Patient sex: F
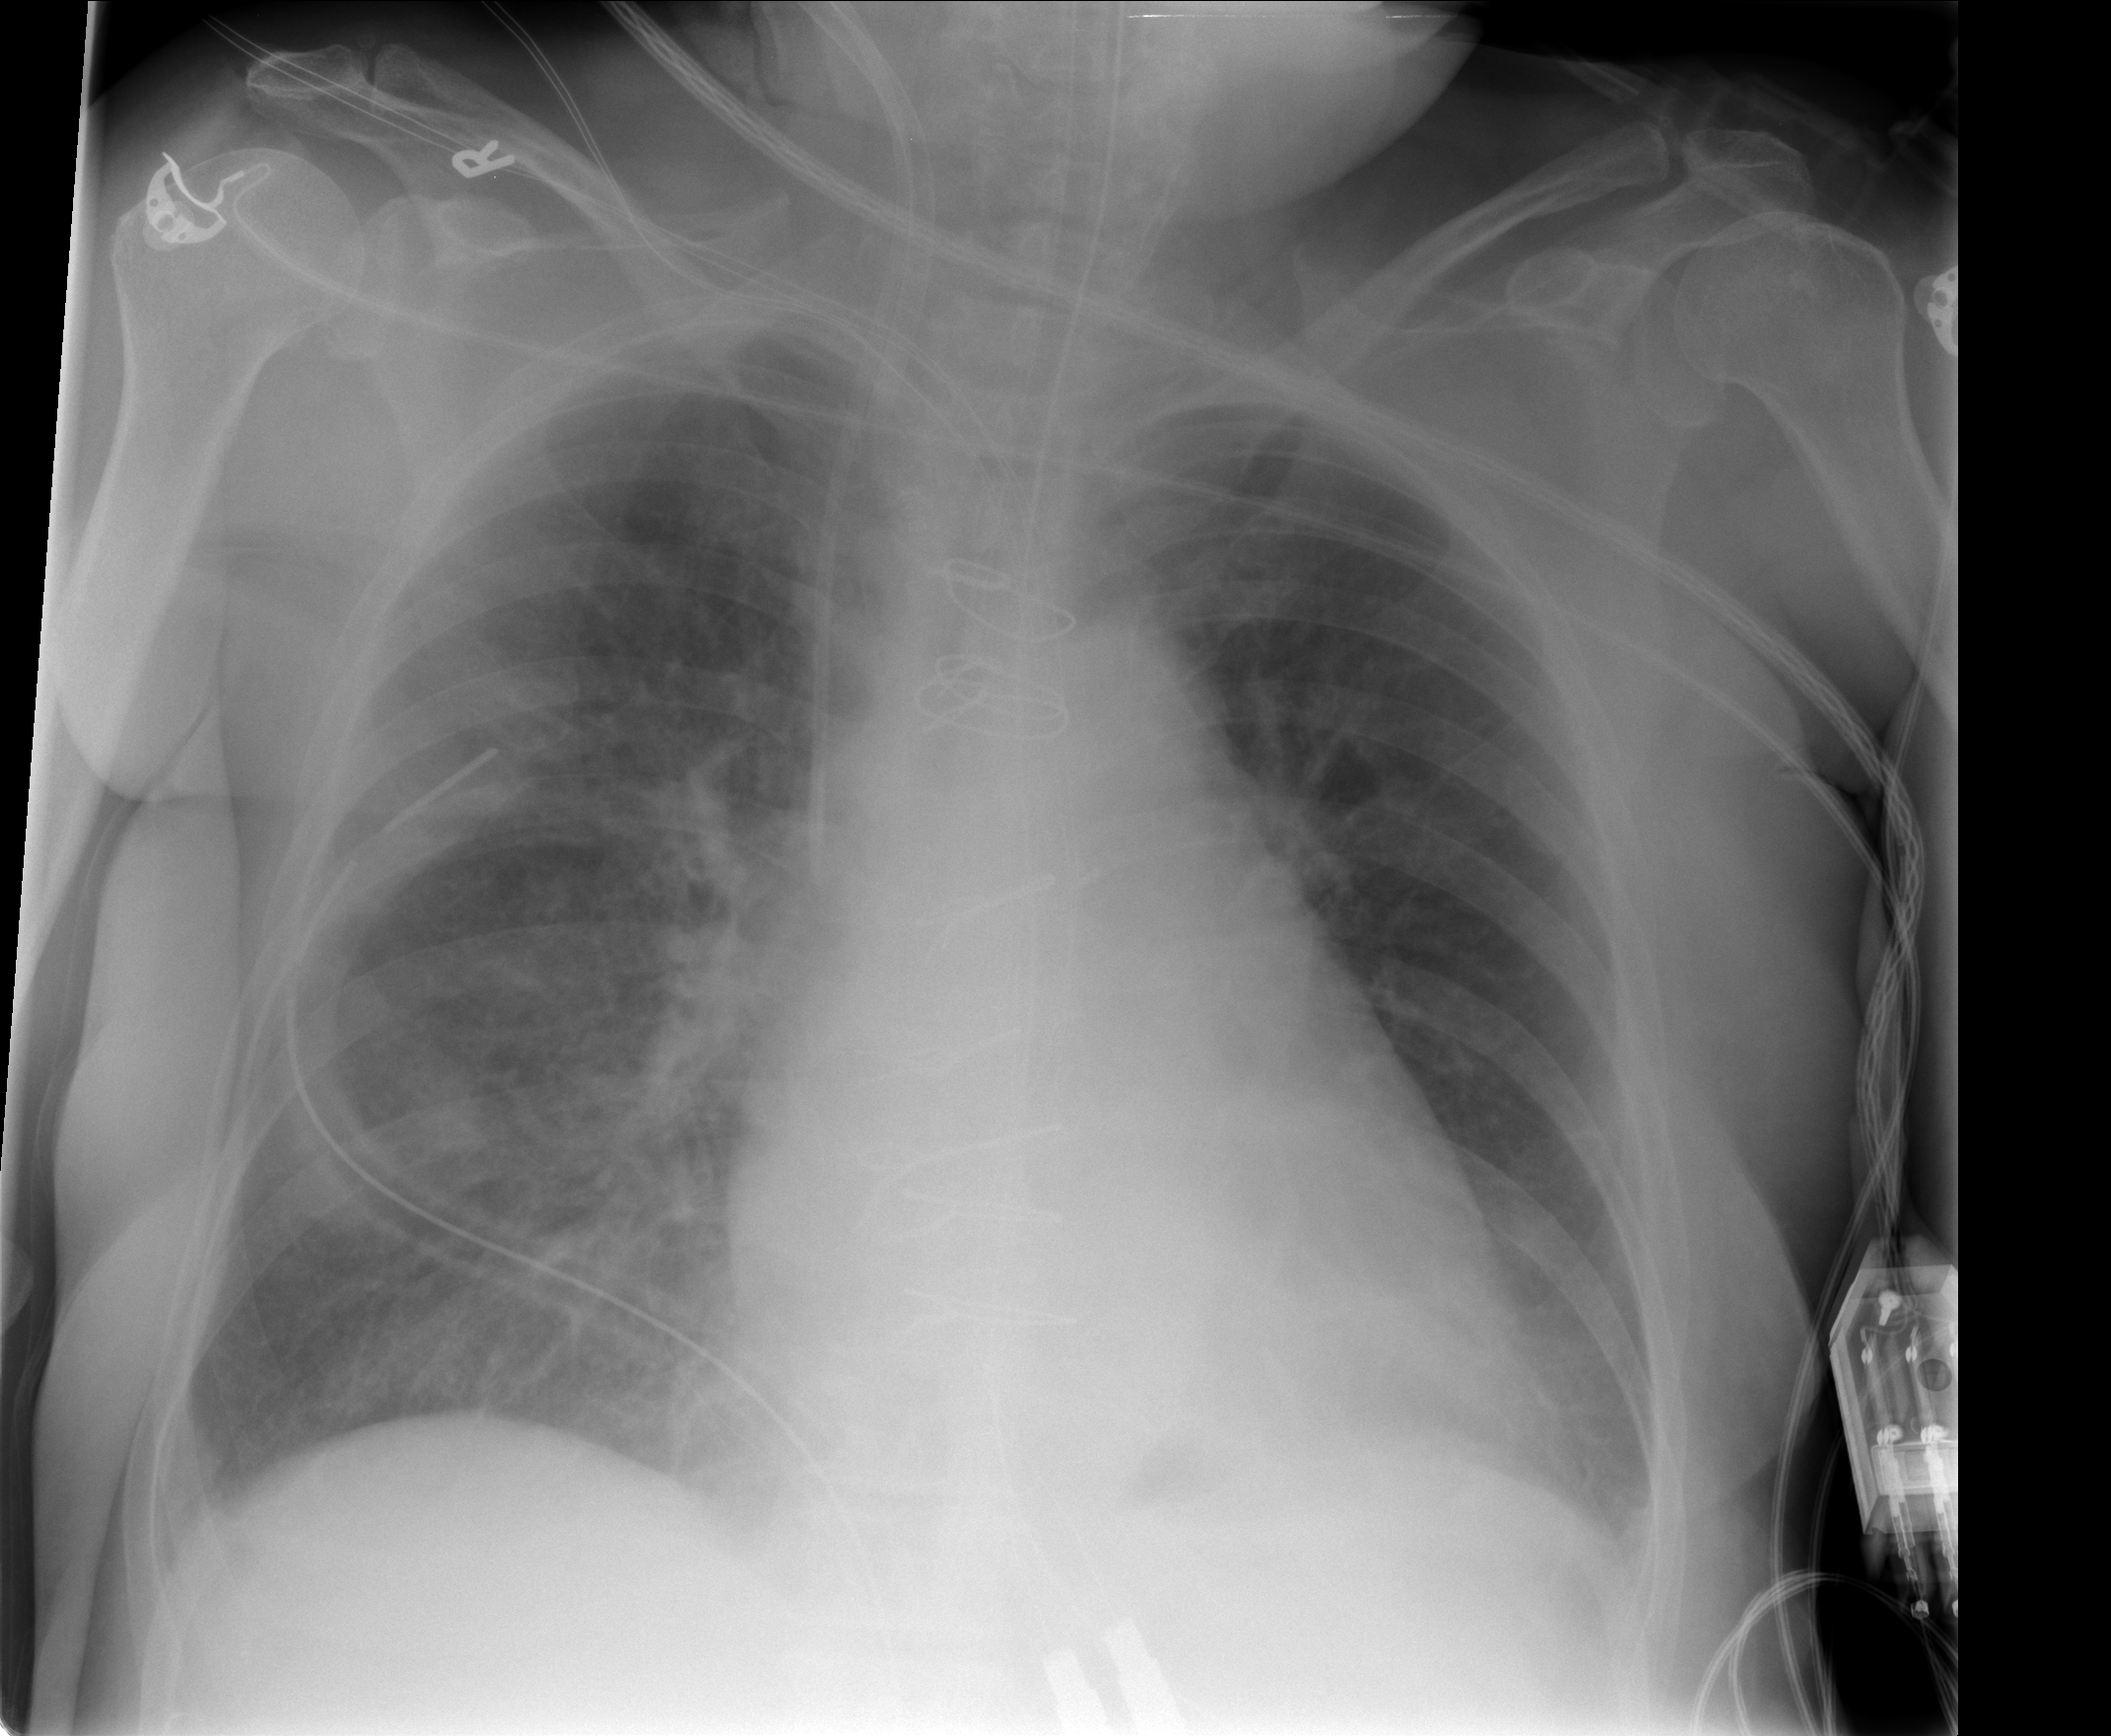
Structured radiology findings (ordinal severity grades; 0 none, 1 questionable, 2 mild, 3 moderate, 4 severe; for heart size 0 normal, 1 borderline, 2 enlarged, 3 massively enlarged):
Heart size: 2
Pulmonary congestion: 2
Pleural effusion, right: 0
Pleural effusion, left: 0
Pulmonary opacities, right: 2
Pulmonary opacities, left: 0
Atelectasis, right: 2
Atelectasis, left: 2